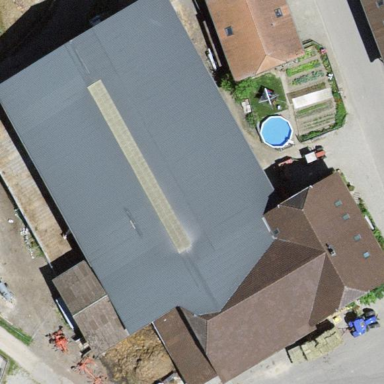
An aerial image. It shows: Farm building.